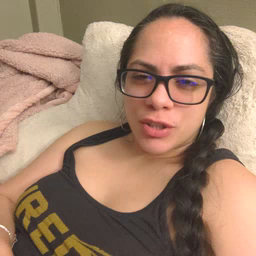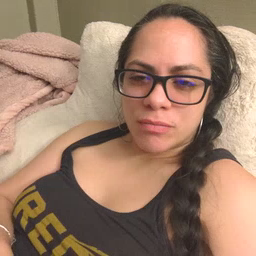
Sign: on